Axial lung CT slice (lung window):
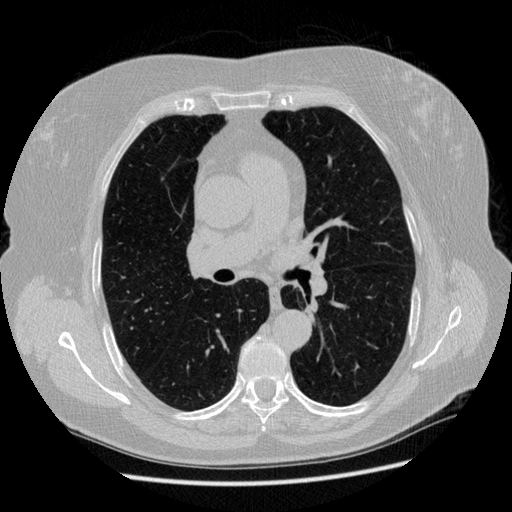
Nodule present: no